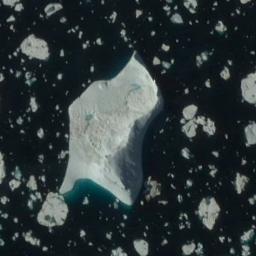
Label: sea_ice